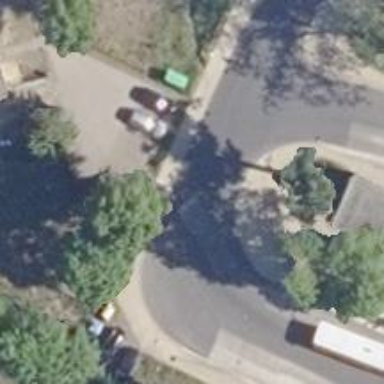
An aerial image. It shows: Unclassified road with asphalt surface. It has sidewalks on both sides.